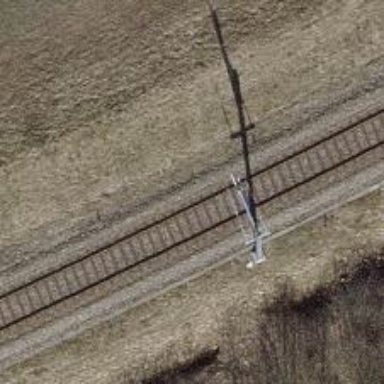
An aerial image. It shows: Catenary mast for power lines.